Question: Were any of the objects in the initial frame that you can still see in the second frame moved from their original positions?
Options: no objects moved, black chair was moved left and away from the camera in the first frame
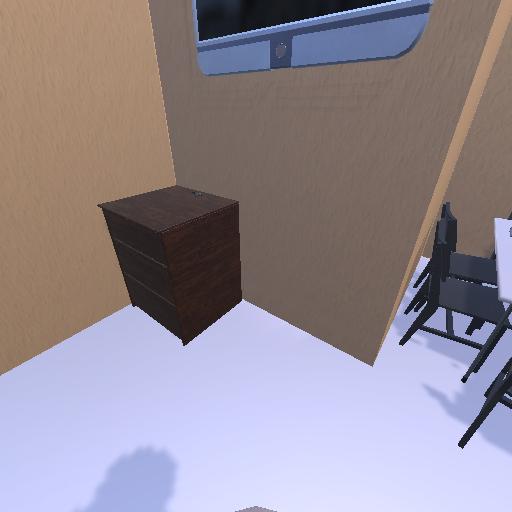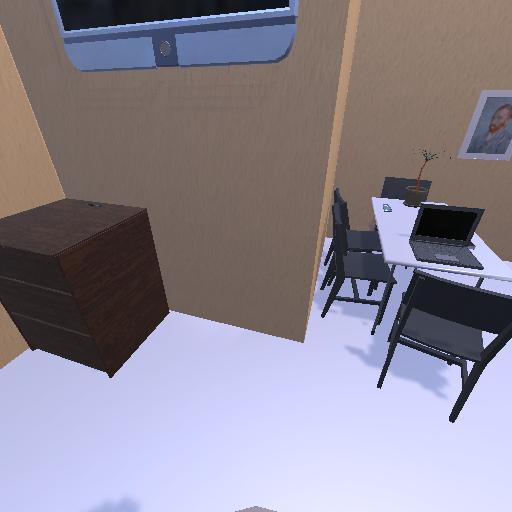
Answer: no objects moved